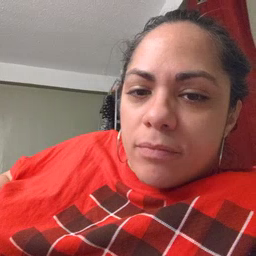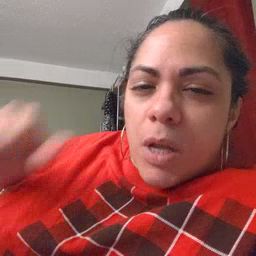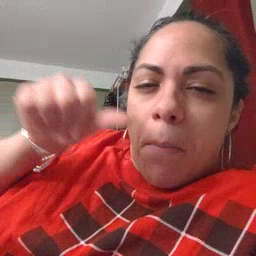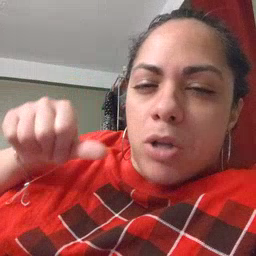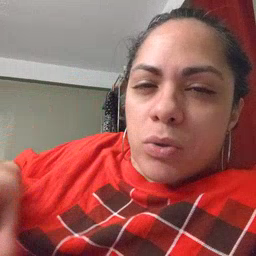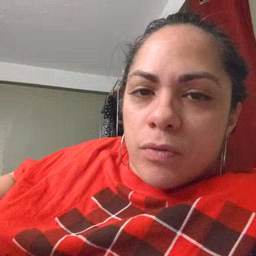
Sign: puzzle